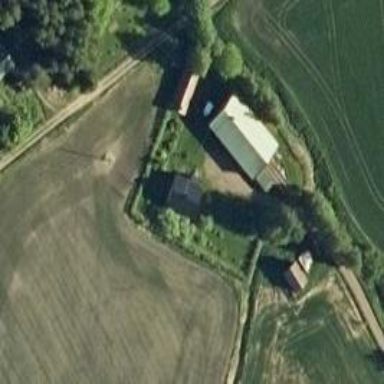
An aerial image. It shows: Farm.